Question: I have following query:
'''
SELECT sauda_date,
ExpiryDate,
Scrip_Code,
SUM(CASE WHEN Buy_sell = 1 THEN Trade_Qty ELSE 0 END) AS BuyQty,
SUM(CASE WHEN Buy_sell = 1 THEN Market_Rate ELSE 0 END) AS BuyRate,
SUM(CASE WHEN Buy_sell = 1 THEN Trade_Qty * Market_Rate ELSE 0 END) AS BuyAmount,
SUM(CASE WHEN Buy_sell = 2 THEN Trade_Qty ELSE 0 END) AS SellQty,
SUM(CASE WHEN Buy_sell = 2 THEN Market_Rate ELSE 0 END) AS SellRate,
(CASE WHEN SUM(CASE WHEN Buy_sell = 1 THEN Trade_Qty ELSE 0 END)>
SUM(CASE WHEN Buy_sell = 2 THEN Trade_Qty ELSE 0 END)
THEN 'BF' ELSE 'BT' END ) as TradeType,
SUM(CASE WHEN Buy_sell = 2 THEN Trade_Qty * Market_Rate ELSE 0 END) AS SellAmount,
SUM(CASE WHEN Buy_sell = 1 THEN Trade_Qty ELSE 0 END)
- SUM(CASE WHEN Buy_sell = 2 THEN Trade_Qty ELSE 0 END) as NETQTY,
SUM(CASE WHEN Buy_sell = 1 THEN Trade_Qty * Market_Rate ELSE 0 END)
- SUM(CASE WHEN Buy_sell = 2 THEN Trade_Qty * Market_Rate ELSE 0 END)as NetAmt,
SUM(CASE WHEN Buy_sell = 2 THEN Trade_Qty * Market_Rate ELSE 0 END)
- SUM(CASE WHEN Buy_sell = 1 THEN Trade_Qty * Market_Rate ELSE 0 END) as PNLAmt
FROM tradeFile
where Inst_Type='FUTIDX' OR
Inst_Type='FUTSTK' and
Sauda_Date between
convert(datetime,'" + dtpForDate.Value.Date.ToShortDateString() + "') and
convert(datetime,'" + dtpToDate.Value.Date.ToShortDateString() + "')
group by Scrip_Code,ExpiryDate,sauda_date
order by Scrip_Code,ExpiryDate,sauda_date
'''
This query is giving me following result:

In this query i am using group by saudadate. Also order by saudadate.
Its showing me 28 Feb 2013 at last and listing further from 1 Mar 2013,2 Mar 2013.....22 Mar 2013.
I wanted to have records to be grouped sequential.
i.e. 28 Feb 2013 first then 1 Mar 2013 , 2 Mar 2013 , 3 Mar 2013...
What changes should i make in above query ?
removing order by makes no difference in the result for above query.
As well convert'(varchar(11),sauda_date)' also making no difference.
sauda_date is nvarchar
'''
Sauda_Date Expiry_Date ScripCode
28 Feb 2013 ..... ADANIENT
1 MAR 203 ...... ADANIENT
1 Mar 2013 ....... ADANIENT
28 FEB 2013 ....... TCS
2 MAR 2013 .... TCS
'''
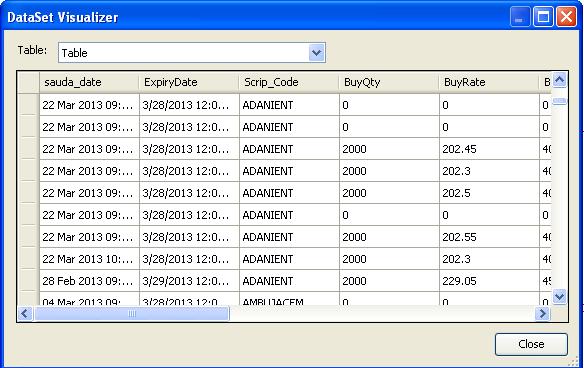
Answer: To order by 'sauda_date' within 'scrip_code' (which is what you appear to want), change the 'order by' clause to read:
'''
order by Scrip_code, sauda_date, ExpiryDate
'''
(If you look at the screenshot in the question, you can see that the results are being sorted on 'ExpiryDate' before 'sauda_date' - as specified in the query - which is why the rows are being ordered as they are.)